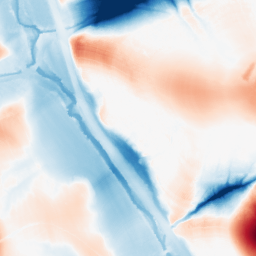
Category: morphological
Decomposition family: morphological
Decomposition parameters: operation: average
size: 50
Upsampling method: lanczos
Upsampling parameters: scale: 2
Upsampling scale: 2